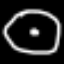
Label: clock